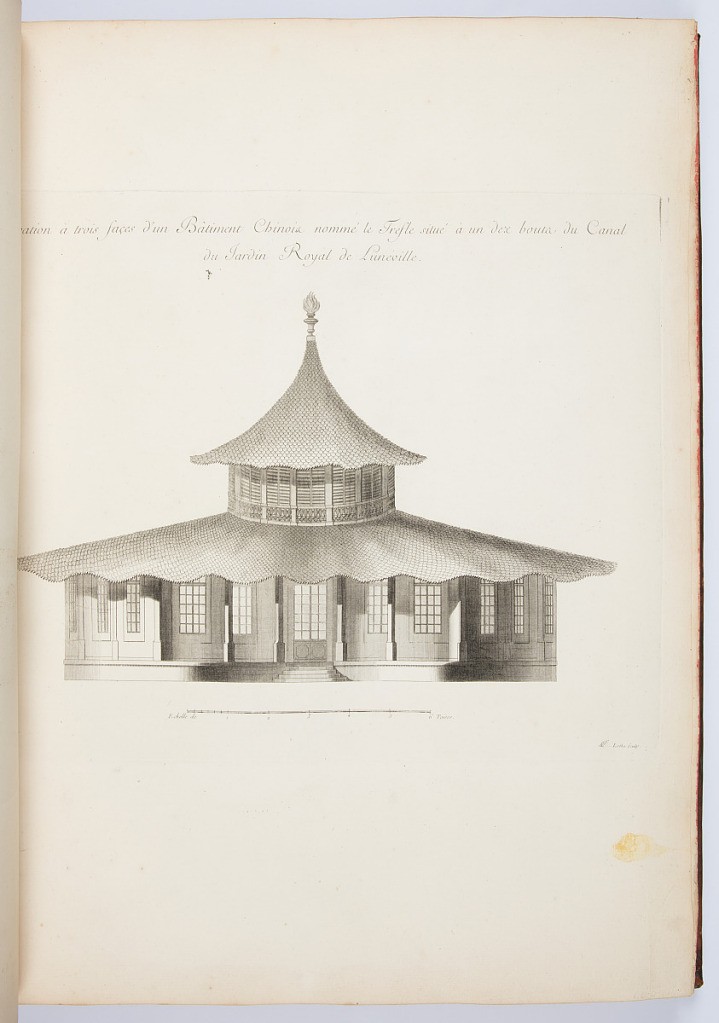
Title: Elévation à trois faces d'un Bâtiment Chinois nommé le Trefle situé à un des bouts du Canal du Jardin Royal de Lunéville
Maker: Emmanuel Héré de Corny, French, 1705–1763
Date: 1753
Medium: Engraving on laid paper
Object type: Bound print
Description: Elevation of a two-story chinoiserie pavilion, with an undulating roof covered in a pattern of fish-scale tiles. At the bottom of the plate is a scale bar of "6 Toises."